Interaction volume radius: 5 \u00c5
Interaction volume height: 10 \u00c5
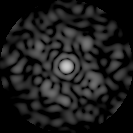
Disorder parameter: 0.7526